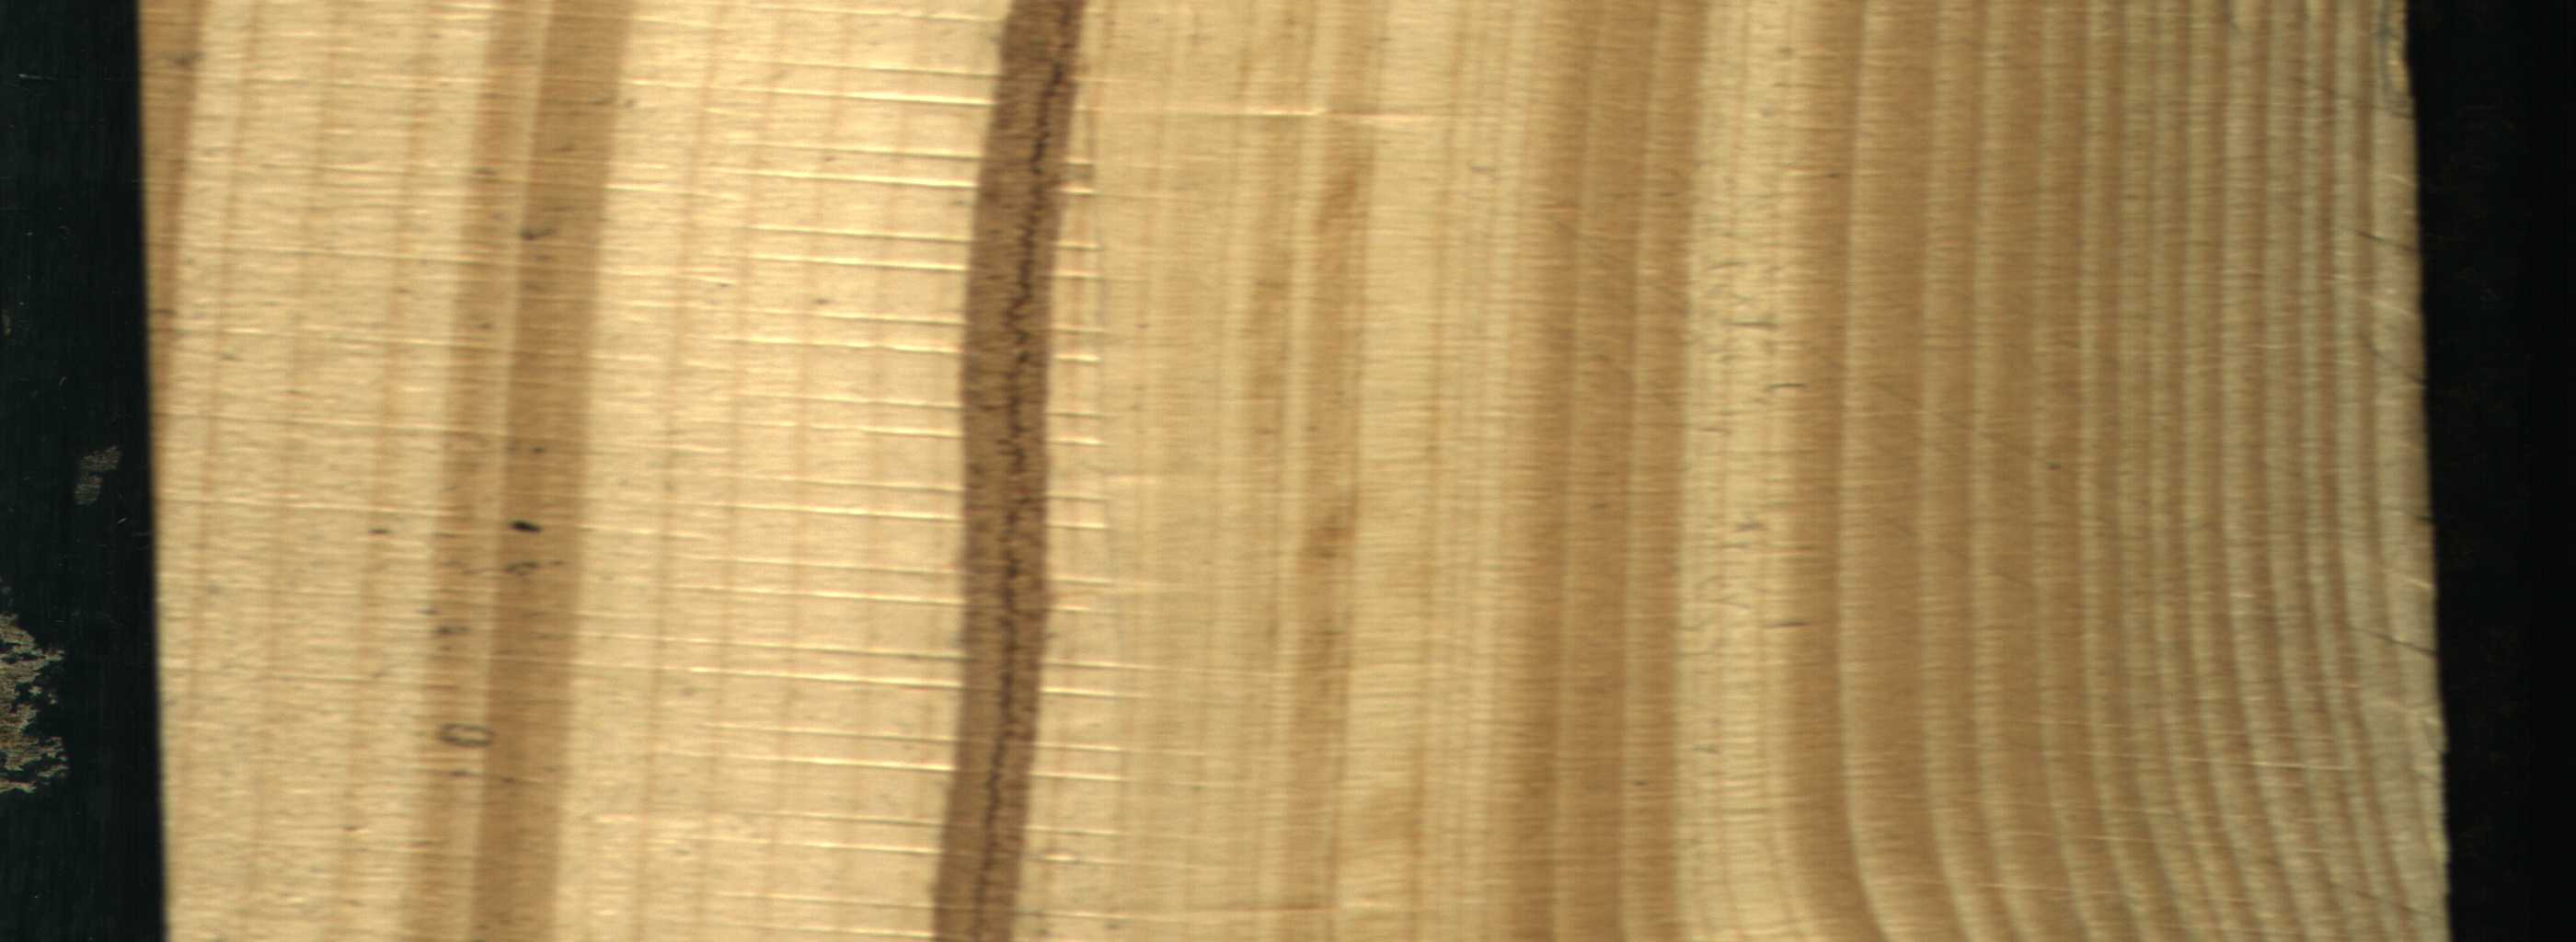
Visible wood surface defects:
Marrow
Quartzity